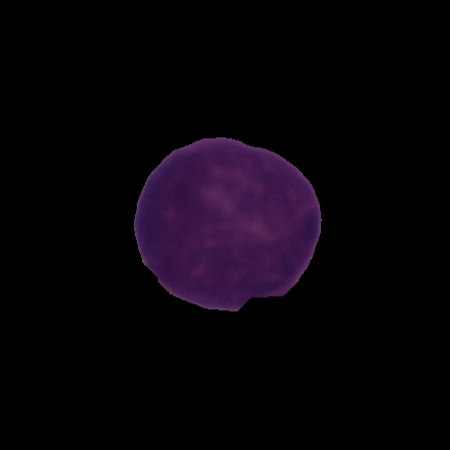
Label: cancer